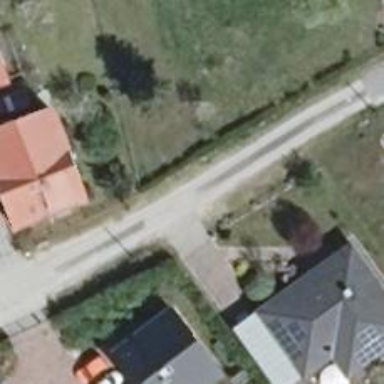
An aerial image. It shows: Residential road.